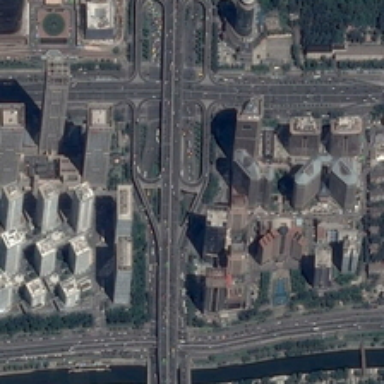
Many buildings and some green trees are in a commercial area .